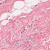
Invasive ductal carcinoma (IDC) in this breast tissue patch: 0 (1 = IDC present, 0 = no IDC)